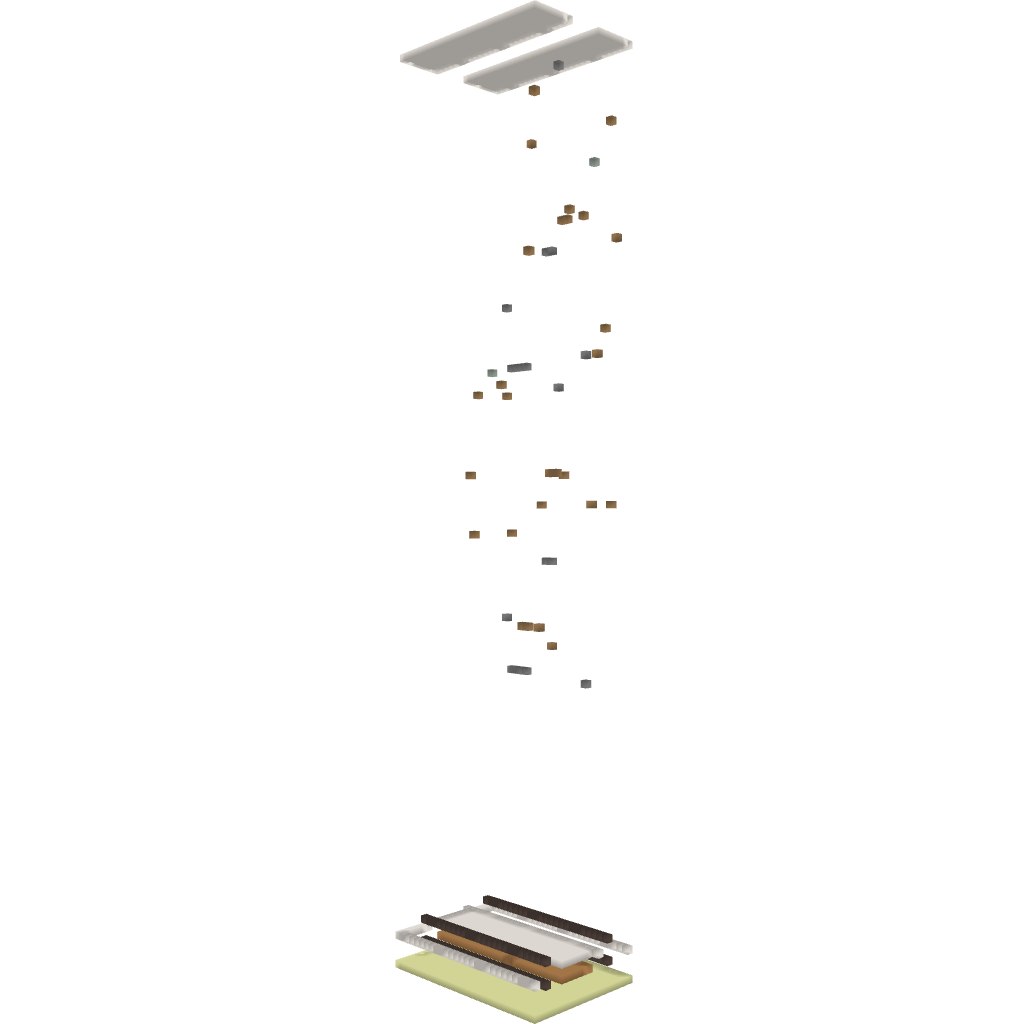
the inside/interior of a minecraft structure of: CraftPimp ENDERMAN GRINDER !!!